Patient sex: F
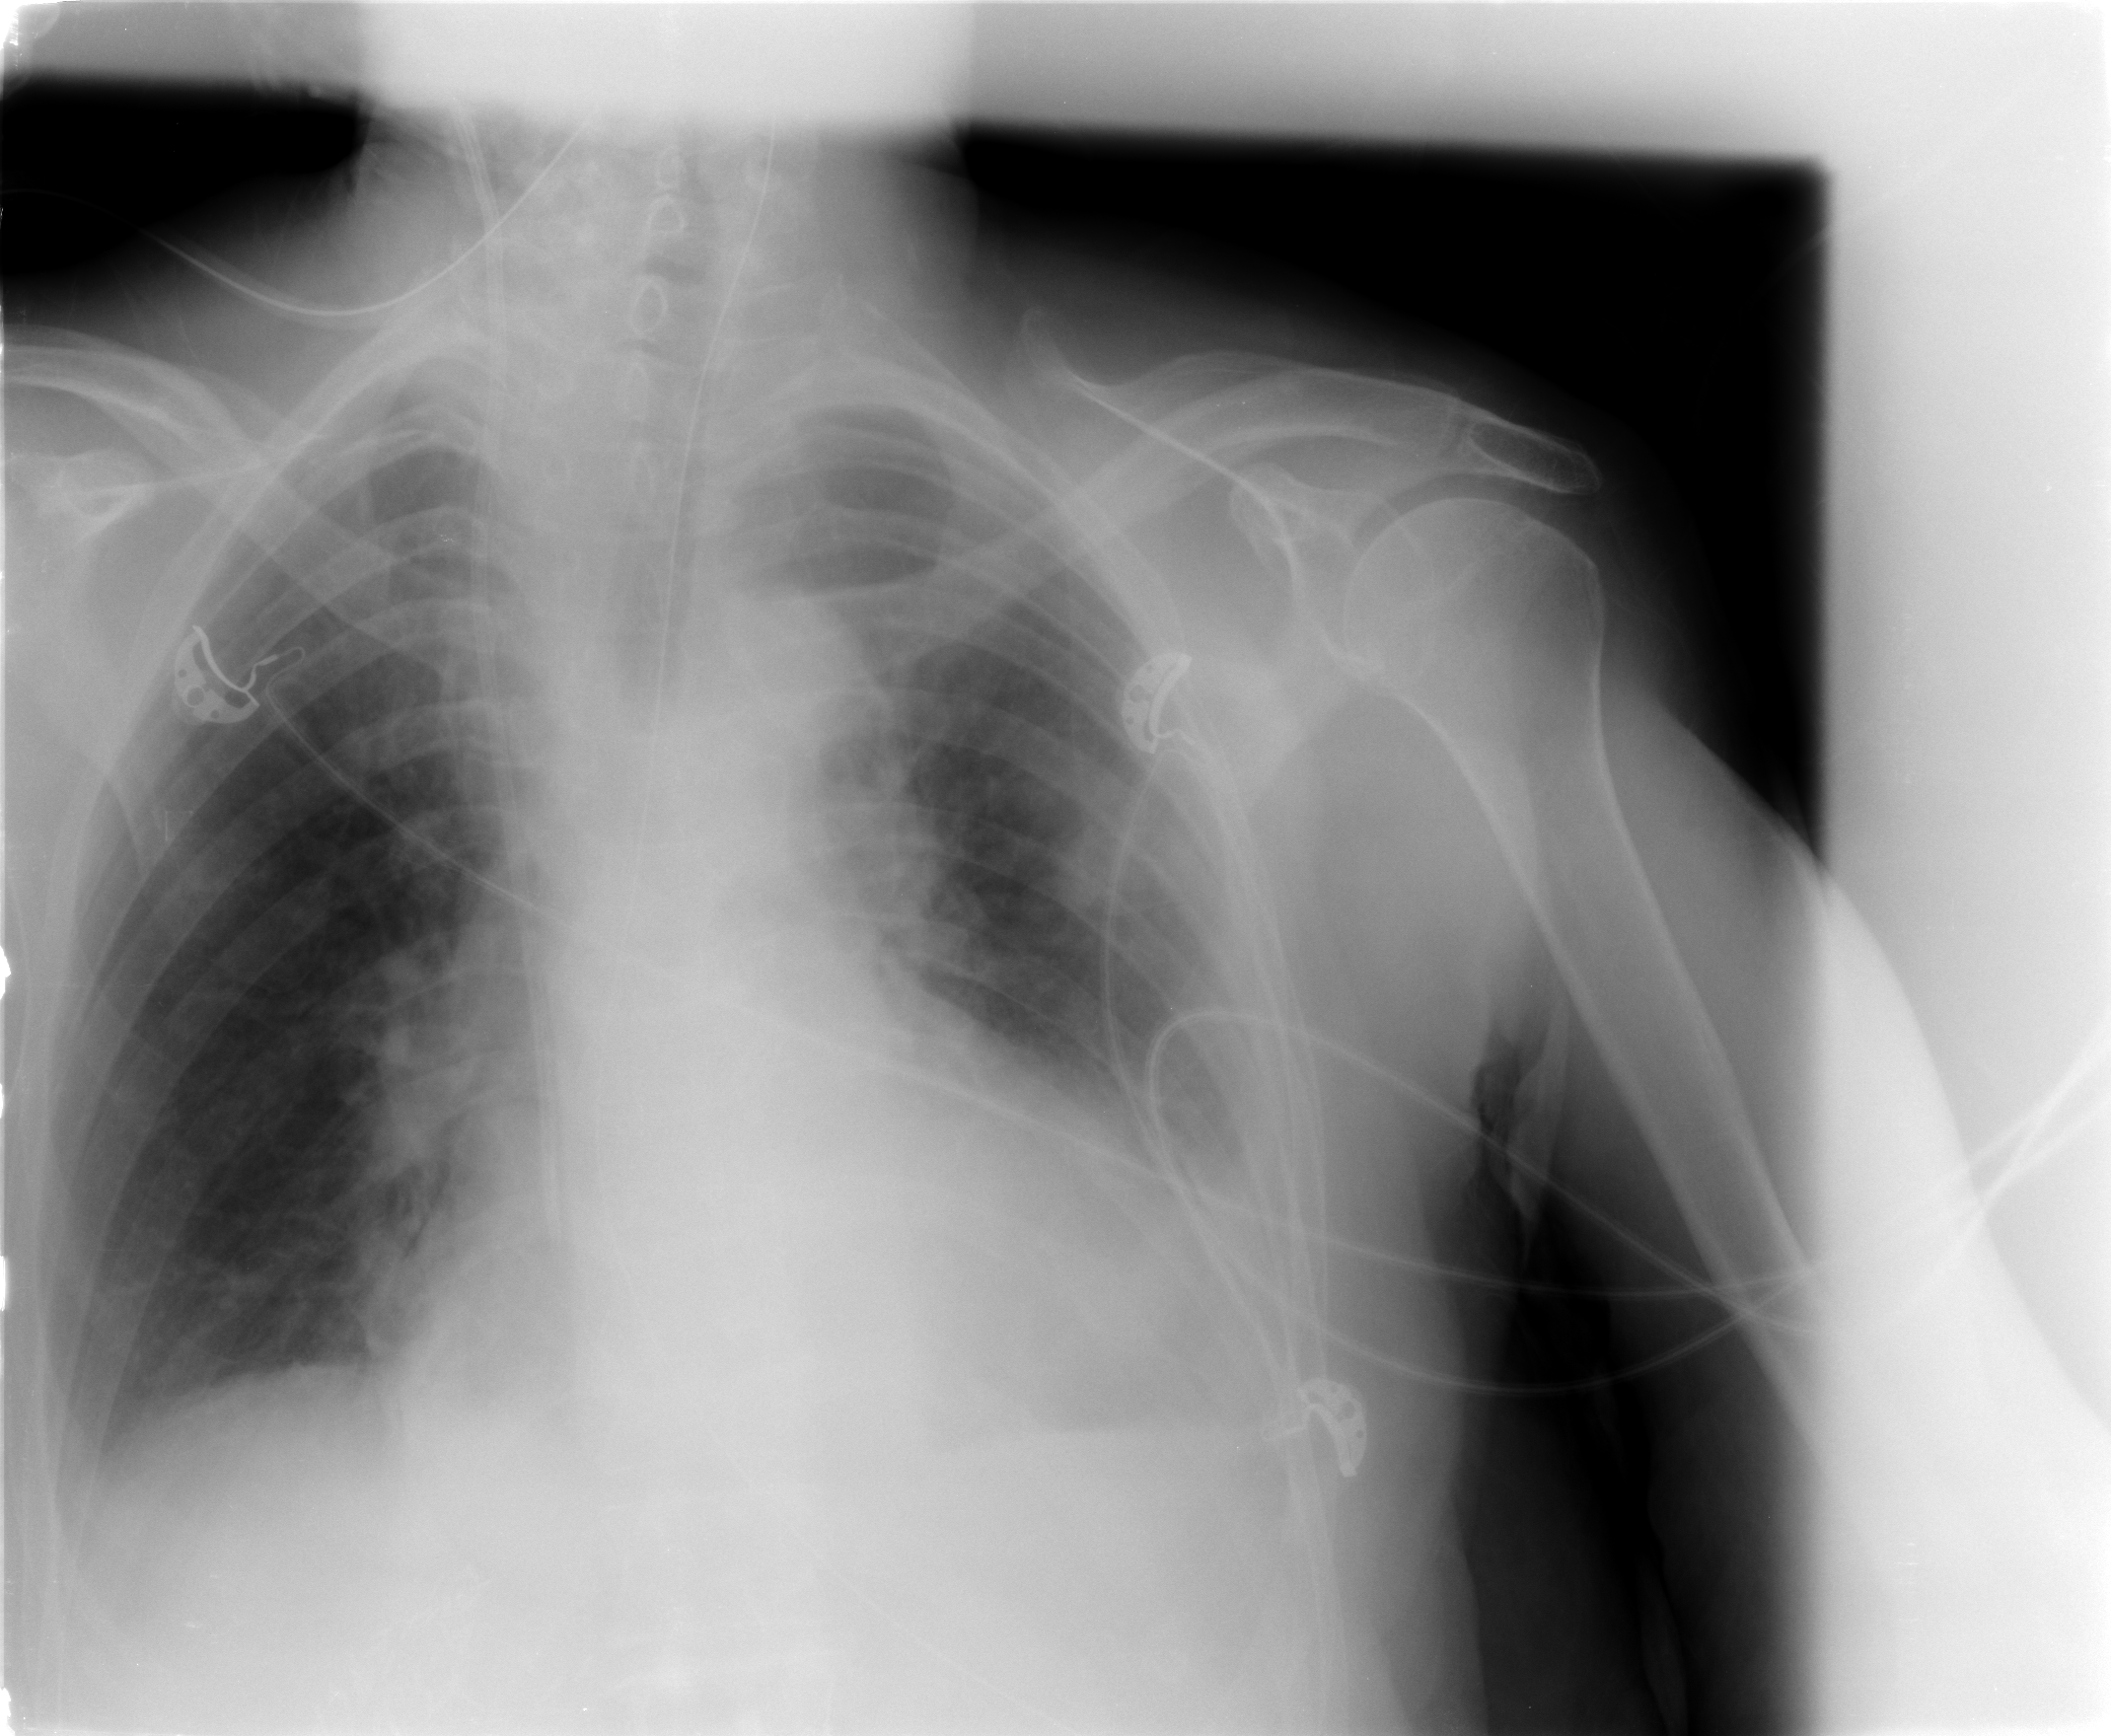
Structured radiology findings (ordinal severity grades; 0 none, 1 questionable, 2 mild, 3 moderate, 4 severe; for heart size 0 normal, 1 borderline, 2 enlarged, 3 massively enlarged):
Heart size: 2
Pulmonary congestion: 2
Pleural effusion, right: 0
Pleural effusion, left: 2
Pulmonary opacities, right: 0
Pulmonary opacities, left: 0
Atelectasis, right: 0
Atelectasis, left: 2